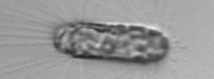
Label: Corethron_hystrix